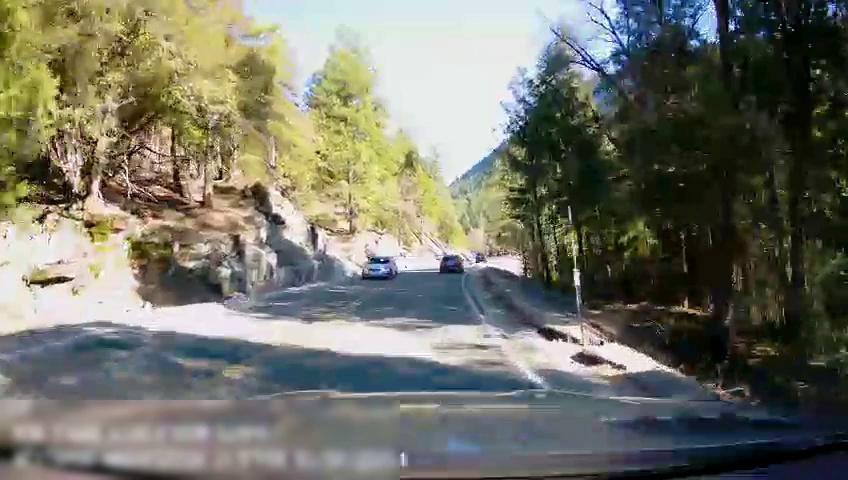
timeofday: Day
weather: Sunny
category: Drivable Space
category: Vehicles | Car
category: Vehicles | Car
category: Vehicles | Car
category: Lanes | Current Lane